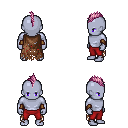
a pixel art fantasy rpg character, male body template, dark elf, purple skin, brown tattered cape, red pants, pink mohawk hairstyle, leather bracers, four views (front, back, left, right), 2x2 character sprite sheet, small pixel art, hard edges, no anti-aliasing